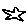
Label: star